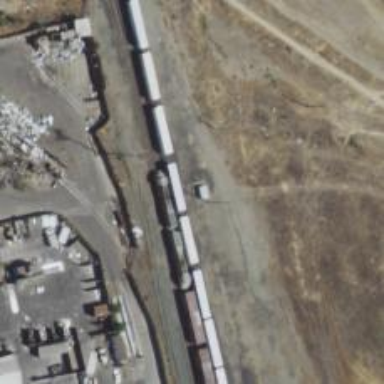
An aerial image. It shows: Railroad crossover.